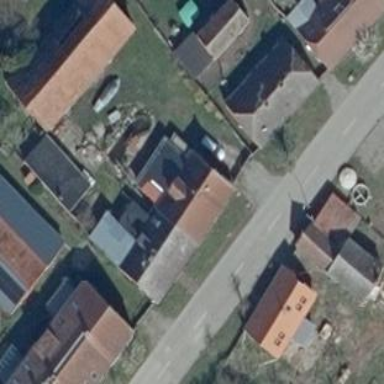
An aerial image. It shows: Simple and straightforward house.